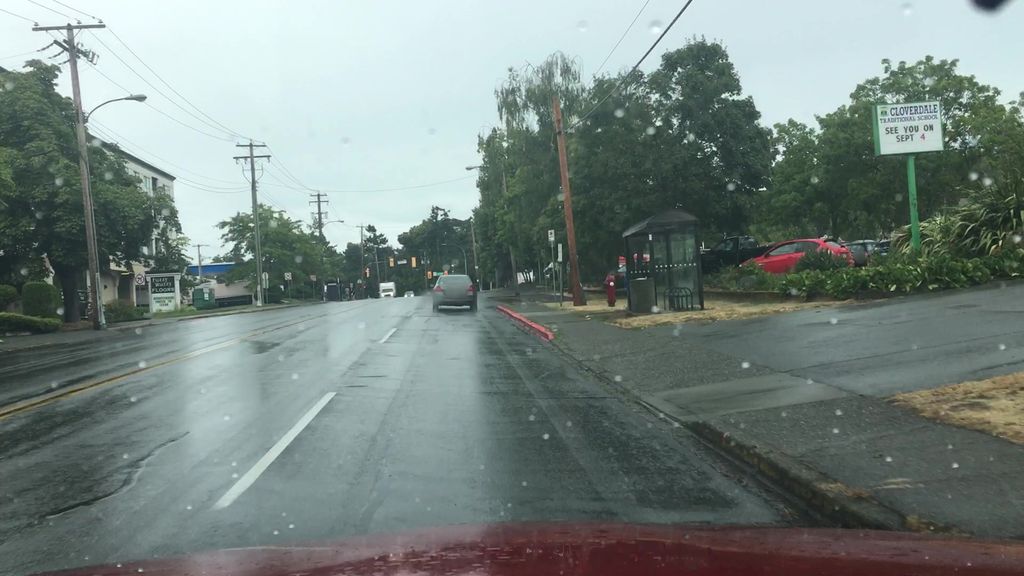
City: victoria